Question: I am facing a bug I guess, the database records the date format as YYYY-MM-DD, below is the table:-

The 1st table is the funds and the second is the fundshistory, as you can see LibraIncomeExtra Fund has the same date, but it still show stars.
Below is my coding:-
'''
<?php
$result = mysql_query("SELECT * FROM funds");
$numrows = mysql_num_rows($result);
$getdate = date('y-m-j');
while($row = mysql_fetch_array($result))
{
echo "<tr>";
echo "<td>";
echo "<center>";
if ($row['nav'] != $row['oldnav'])
{
if ($row['date_update'] != $getdate)
{
echo "" .$row['fundname']. "**";
$latestupdate = $row['date_update'];
}
}
else
{
echo $row['fundname'];
}
echo "</center>";
echo "</td>";
echo "<td>";
echo"<center>";
echo $row['nav'];
echo "</center>";
echo "</td>";
echo "</tr>";
}
?>
'''
Anyone can explain this?
I know mysql extension is decprecated, but this coding was made long time ago, so I don't wish to redo to whole system by just changing mysqli extension.
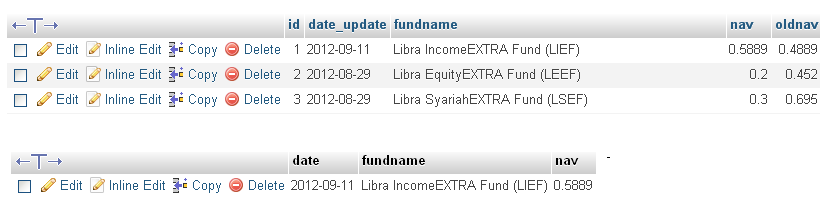
Answer: I managed to solve it myself by using this coding:
'''
<?php
$result = mysql_query("SELECT * FROM funds");
$numrows = mysql_num_rows($result);
$getdate = date('Y-m-d');
while($row = mysql_fetch_array($result))
{
echo "<tr>";
echo "<td>";
echo "<center>";
if ($row['date_update'] == $getdate)
{
echo "" .$row['fundname']. "**";
$latestupdate = $row['date_update'];
}
else
{
echo $row['fundname'];
}
echo "</center>";
echo "</td>";
echo "<td>";
echo"<center>";
echo $row['nav'];
echo "</center>";
echo "</td>";
echo "</tr>";
}
?>
'''
The reason why it shows star is because using while for each line is being checked, as you refer the top previous coding I made, it is satisfy both statement, which require nav and old nav to be different which is true according to the table, next the date from database on table funds and current date on $getdate, which is both are also different that cause both statement to be true and execute the if statement coding. It is kinda stupid for me for not to see the mistake on the if condition. Thanks to firestream for giving that $getdate solution. AND I MADE A MISTAKE, the fundshistory table does not involved in this error.
THIS IS A TRICKY QUESTION :D
Cheers!